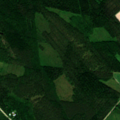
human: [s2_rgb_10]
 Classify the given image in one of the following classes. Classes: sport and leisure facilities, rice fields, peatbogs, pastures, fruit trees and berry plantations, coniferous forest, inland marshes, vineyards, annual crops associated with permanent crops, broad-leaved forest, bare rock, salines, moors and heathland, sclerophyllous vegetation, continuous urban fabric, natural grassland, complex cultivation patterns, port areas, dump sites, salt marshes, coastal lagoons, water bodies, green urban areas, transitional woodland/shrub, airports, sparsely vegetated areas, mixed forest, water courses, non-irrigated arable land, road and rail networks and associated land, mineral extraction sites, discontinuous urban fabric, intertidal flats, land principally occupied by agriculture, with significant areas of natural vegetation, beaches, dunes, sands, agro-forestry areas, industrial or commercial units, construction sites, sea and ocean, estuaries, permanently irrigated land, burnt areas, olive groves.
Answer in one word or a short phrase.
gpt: non-irrigated arable land, land principally occupied by agriculture, with significant areas of natural vegetation, coniferous forest, mixed forest